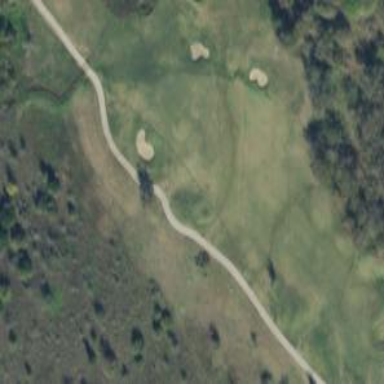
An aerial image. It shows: Golf fairway covered with lush grass.